Question: _Hey, I have a question. I want to write application which will have multiple chats, rooms etc.
And now i have some troubles with server. My conception is to store data of clients in Vector of ClientSocket classes.
ClientSocket class will be like this:
'''
public class ClientSocket {
int client_id;
Socket socket;
}
'''
On main server thread:
'''
ServerSocket serverSocket;
Vector<ClientSocket> sockets;
'''
And the idea is: when new connection is established, make a new thread, pass sockets vector as a parameter, generate player id, iterate through vector elements, check if client_id exists, if not, set the id, if yes, generate next and do the same.
And where is the problem? Im worried about synchronization. What will happen, if two clients arrive at same time, and vector size will change in the meantime? Am i doing it correct? Maby there is a better idea to organise it?
Thanks in advance
Marcin
// edit
I meant that situation, but i think i will use Peter Lawrey solution :

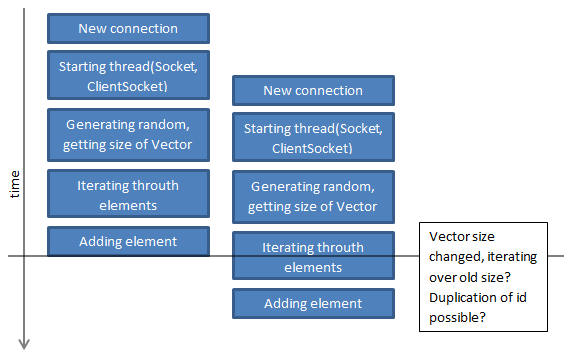
Answer: Since you need to look up the client by client_id I would use a Map. If you use a ConcurrentMap it will be thread safe.
'''
ConcurrentMap<Integer, Socket> socketByClientIdMap = new ConcurrentHashMap<>();
// check if a client exists already,
if (socketByClientIdMap.containsKey(clientId))
// add a socket by client id.
socketByClientIdMap.put(clientId, socket);
// get a socket for a client_id
Socket s = socketByClientIdMap.get(clientId);
'''